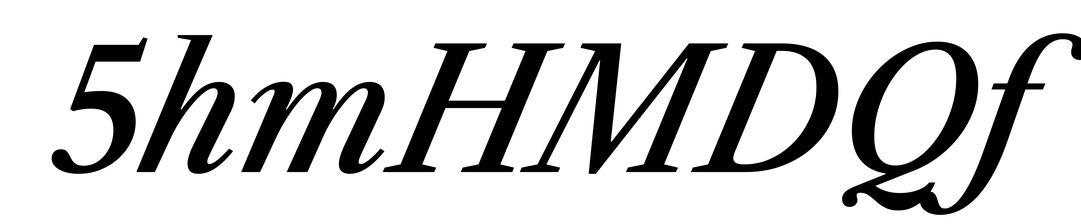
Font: LibreCaslonText-Italic_Medium_Italic